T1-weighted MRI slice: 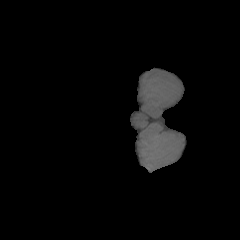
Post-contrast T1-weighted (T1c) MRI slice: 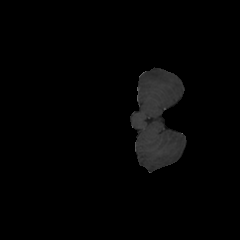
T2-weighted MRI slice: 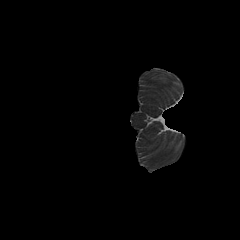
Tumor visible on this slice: no